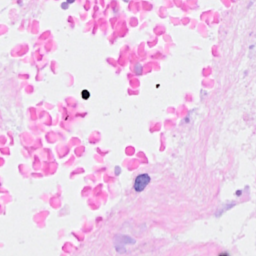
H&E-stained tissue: Breast